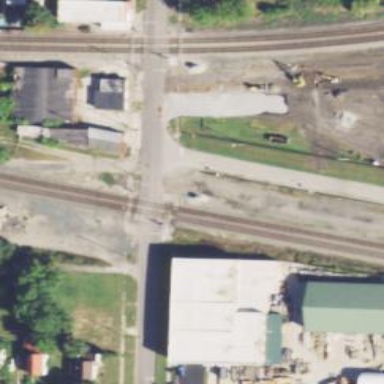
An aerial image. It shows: Railway crossing.